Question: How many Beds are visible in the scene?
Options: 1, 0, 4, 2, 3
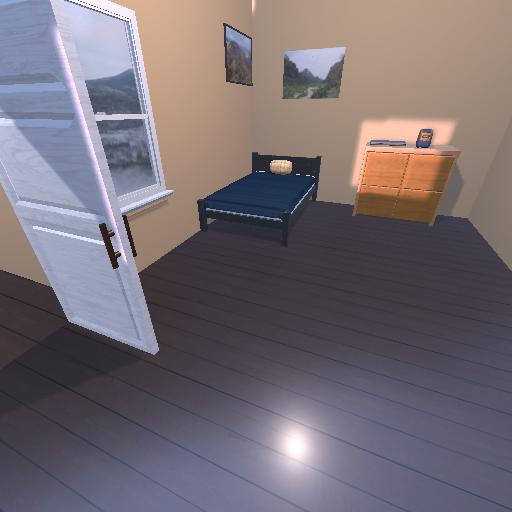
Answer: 1